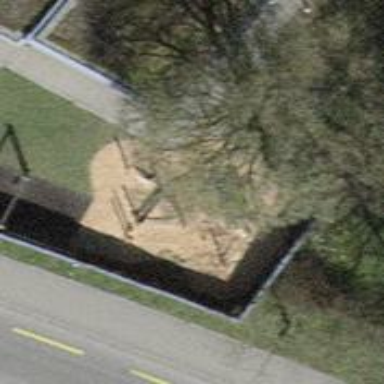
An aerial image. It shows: Playground structure.